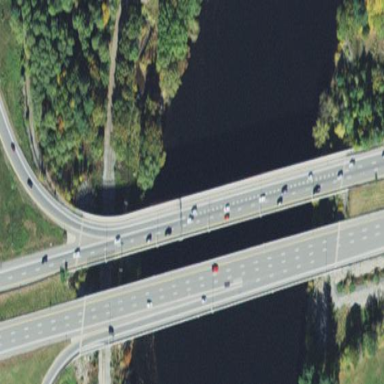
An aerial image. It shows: Man-made bridge.